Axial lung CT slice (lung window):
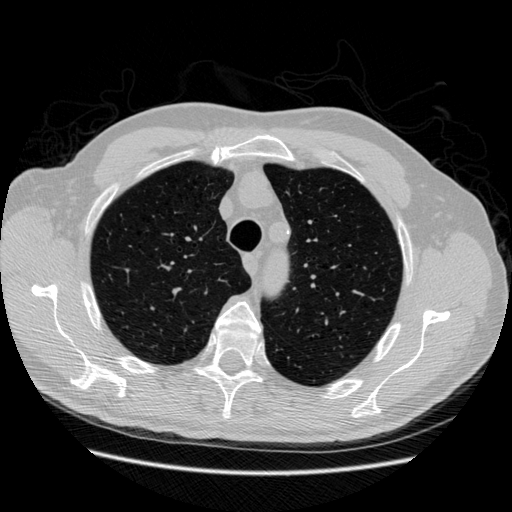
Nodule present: no